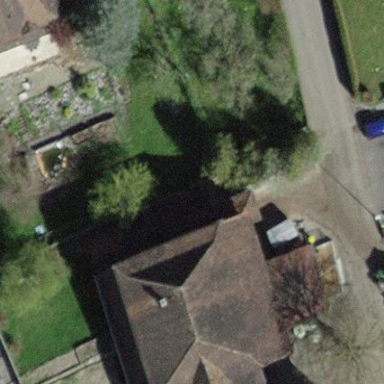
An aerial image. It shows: Farm building.